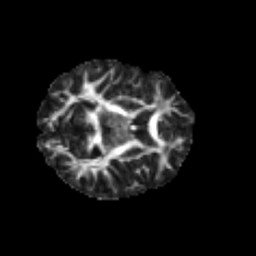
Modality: FA
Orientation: axial
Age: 21
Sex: female
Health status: healthy